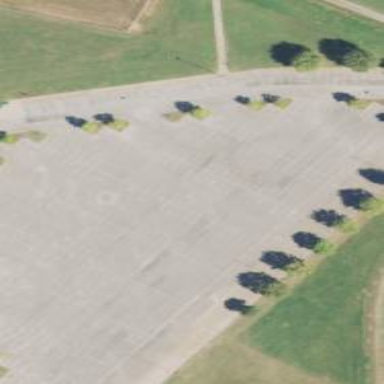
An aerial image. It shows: Parking area with asphalt surface.